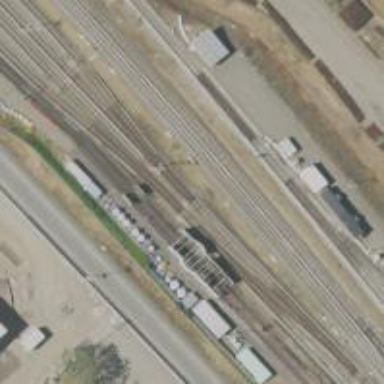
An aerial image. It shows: Electrified rail service yard.